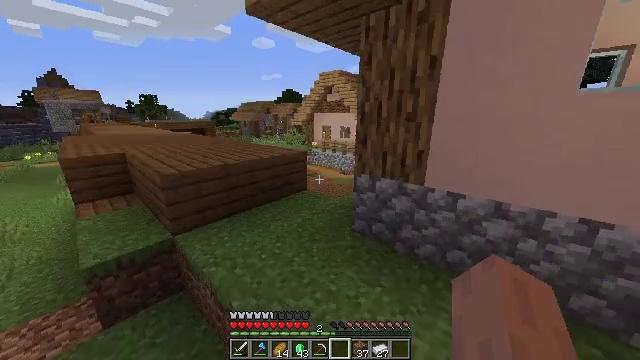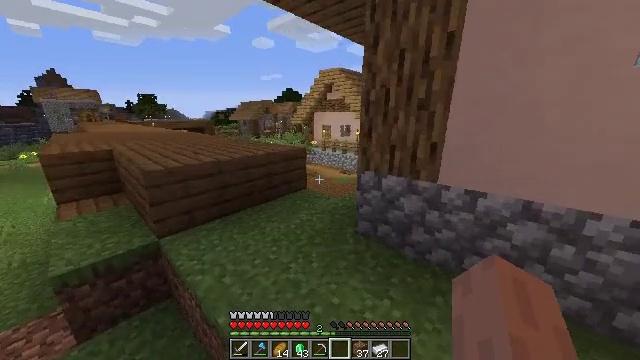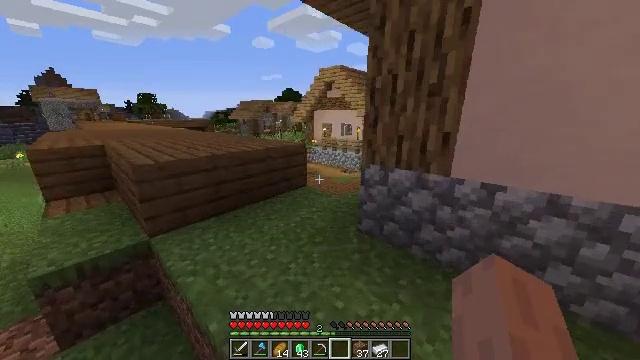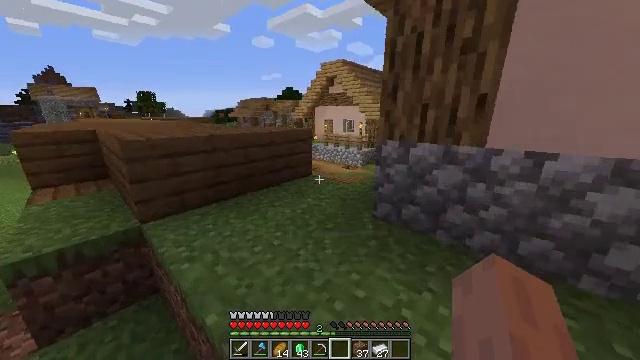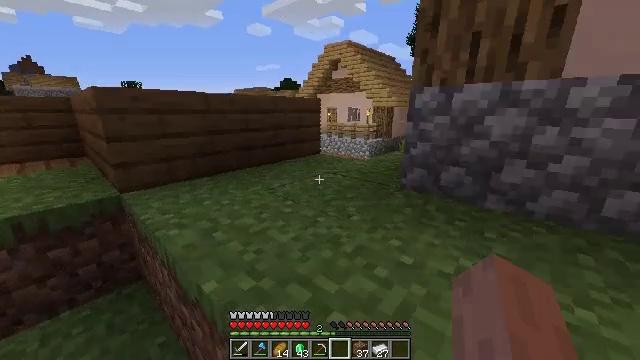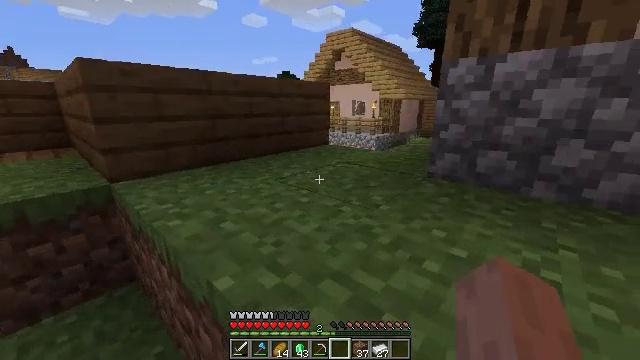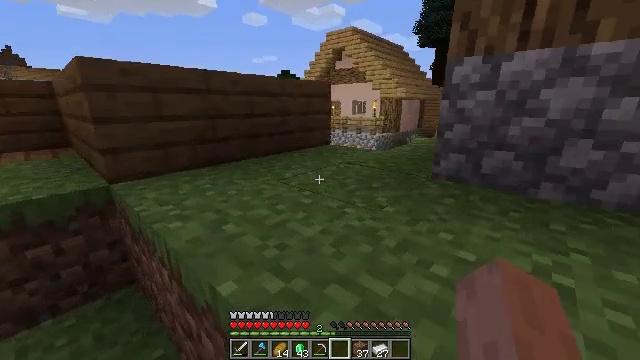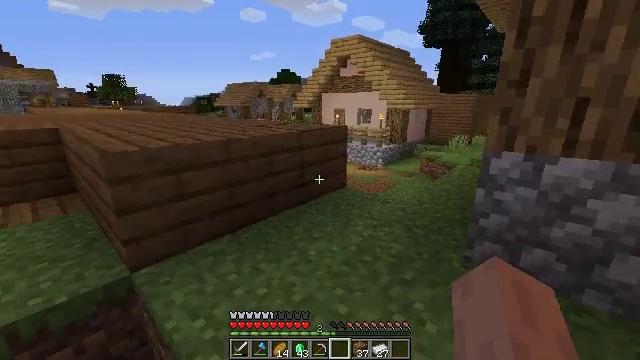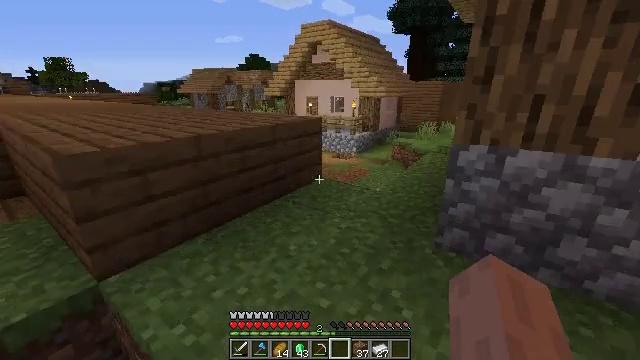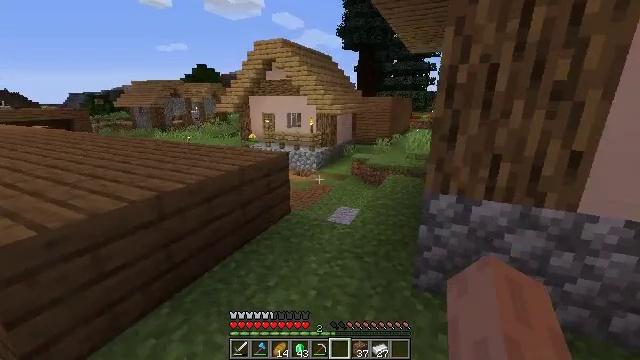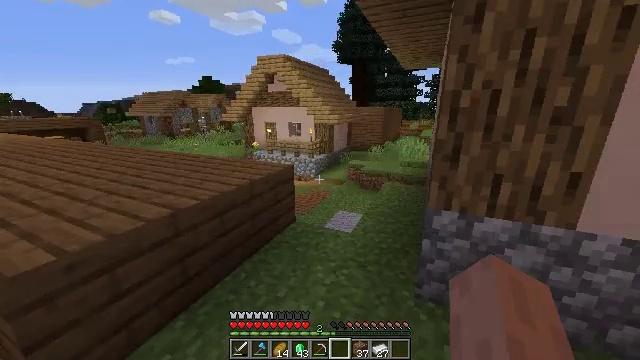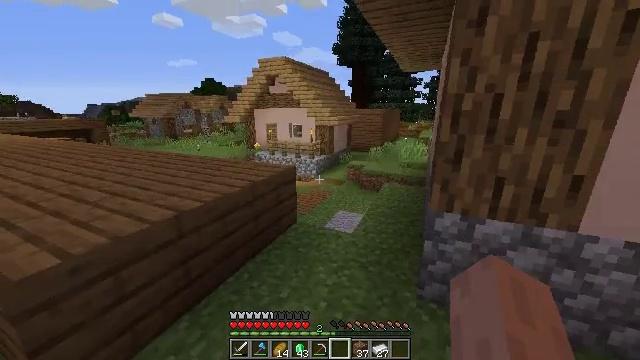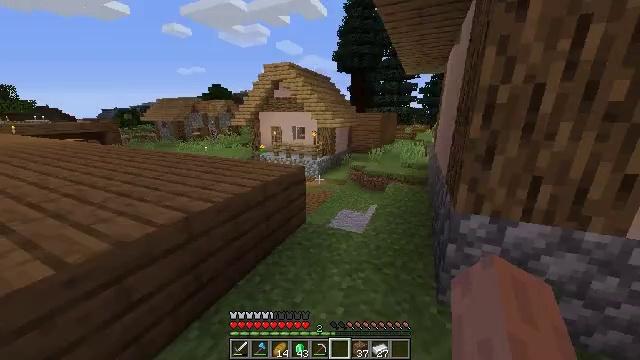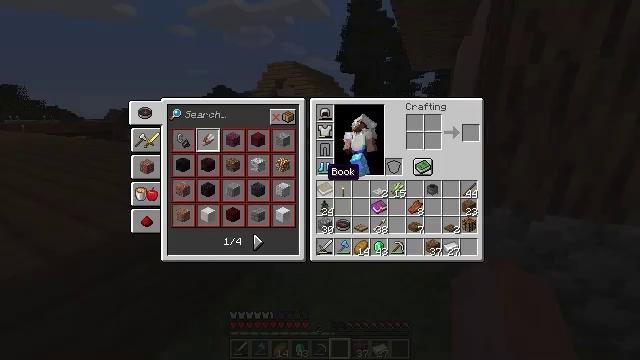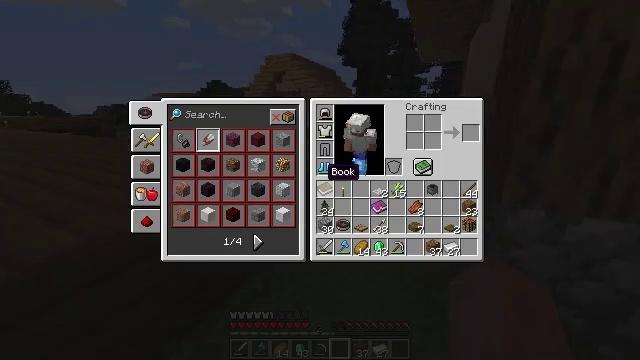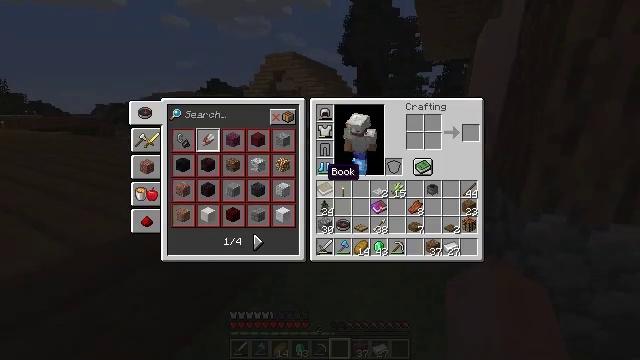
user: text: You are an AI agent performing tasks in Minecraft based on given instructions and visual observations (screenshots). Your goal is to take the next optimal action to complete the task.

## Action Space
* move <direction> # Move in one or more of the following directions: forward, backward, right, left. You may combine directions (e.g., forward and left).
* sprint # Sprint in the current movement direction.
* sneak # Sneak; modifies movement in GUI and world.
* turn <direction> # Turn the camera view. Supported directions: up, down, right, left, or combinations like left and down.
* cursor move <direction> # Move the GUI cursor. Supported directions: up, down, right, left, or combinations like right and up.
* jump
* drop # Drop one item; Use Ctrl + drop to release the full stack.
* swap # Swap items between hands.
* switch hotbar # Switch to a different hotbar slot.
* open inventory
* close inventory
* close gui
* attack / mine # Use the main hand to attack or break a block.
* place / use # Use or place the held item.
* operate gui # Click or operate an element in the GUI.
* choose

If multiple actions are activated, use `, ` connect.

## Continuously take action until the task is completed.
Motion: motion action
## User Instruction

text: Recycle the fletching table.
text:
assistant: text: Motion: move forward, sprint, jump
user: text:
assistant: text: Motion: move forward, sprint, jump
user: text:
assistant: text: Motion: move forward, sprint, jump
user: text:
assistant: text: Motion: move forward, sprint, jump
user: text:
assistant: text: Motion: move forward, sprint, jump
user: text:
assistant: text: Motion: move forward, sprint, jump
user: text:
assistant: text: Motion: move forward, sprint, jump
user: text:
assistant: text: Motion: move forward, sprint, turn right and down, jump
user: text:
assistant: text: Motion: move forward, sprint, turn right and up, jump
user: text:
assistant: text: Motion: move forward, sprint, jump
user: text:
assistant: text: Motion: move forward, sprint, jump
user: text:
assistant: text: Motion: move forward, jump
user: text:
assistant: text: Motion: move forward, jump, open inventory
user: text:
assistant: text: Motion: open inventory
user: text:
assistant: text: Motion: open inventory
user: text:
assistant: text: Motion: no_op
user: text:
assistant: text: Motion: no_op
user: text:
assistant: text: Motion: no_op
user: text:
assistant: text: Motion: cursor move right and down, close inventory
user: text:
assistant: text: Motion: turn right and down, close inventory
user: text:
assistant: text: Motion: move forward, turn right, close inventory
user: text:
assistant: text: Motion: move forward, close inventory
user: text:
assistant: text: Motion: move forward, sprint, turn right and down
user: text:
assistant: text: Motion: move forward, sprint, turn right
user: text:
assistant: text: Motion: move forward, sprint
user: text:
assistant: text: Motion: move forward, sprint, turn left and down
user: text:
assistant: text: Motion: move forward, sprint, turn left and down
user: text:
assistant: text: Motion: move forward, sprint, turn left and down
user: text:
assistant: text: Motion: move forward and move right, sprint, turn left
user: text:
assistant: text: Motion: move forward and move right, sprint, turn left